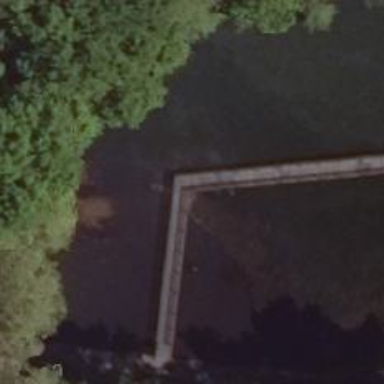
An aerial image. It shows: Path leading to bridge.